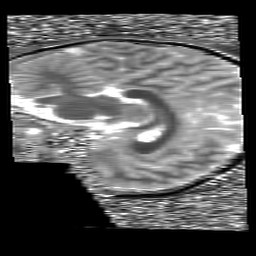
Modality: T1map
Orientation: sagittal
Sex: female
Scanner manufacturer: siemens
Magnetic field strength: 3 T
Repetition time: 5 s
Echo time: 0.00355 s